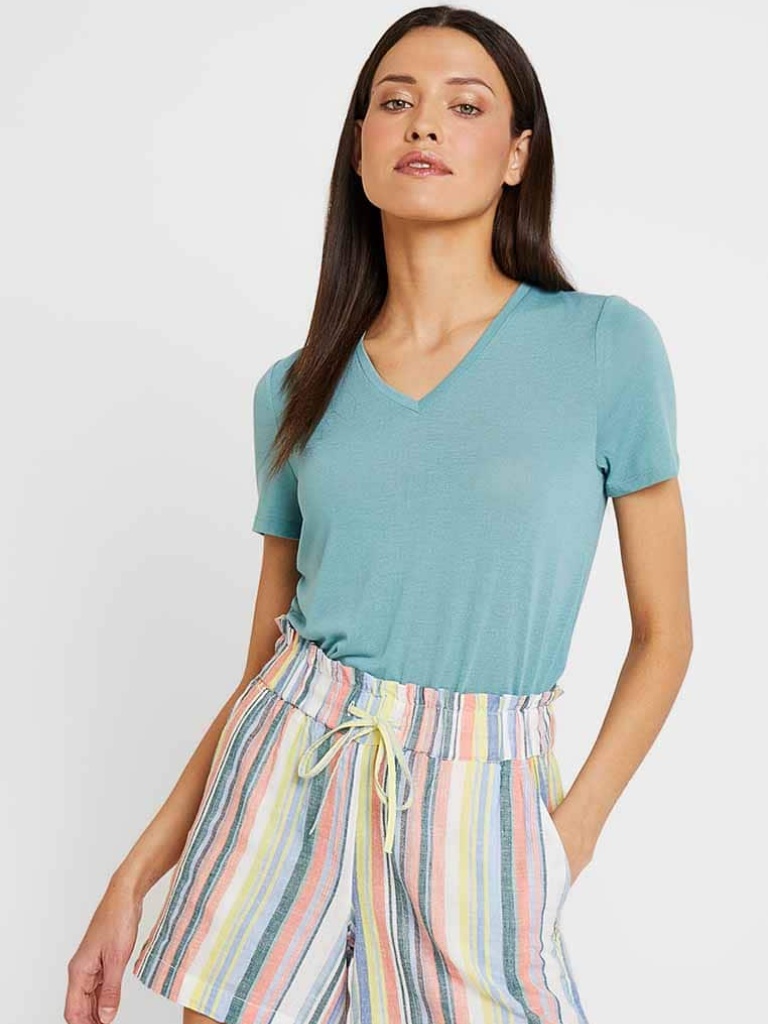
cotton relaxed short sleeve hip length Fully Tucked in v-neck t-shirt